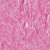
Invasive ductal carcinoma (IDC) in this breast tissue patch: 0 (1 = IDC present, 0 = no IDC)